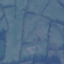
Land use / land cover: Pasture